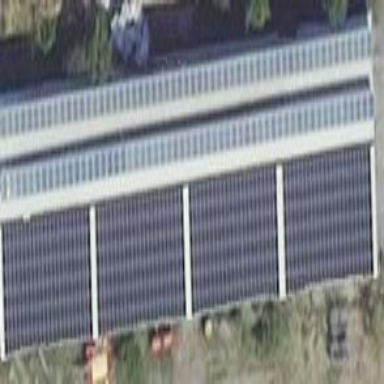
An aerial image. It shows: Building with solar photovoltaic panel power generator.